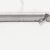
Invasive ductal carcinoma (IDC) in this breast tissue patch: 0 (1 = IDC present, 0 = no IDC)